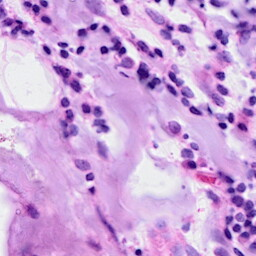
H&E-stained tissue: Breast